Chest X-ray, AP view. Patient: 50 years old, sex M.
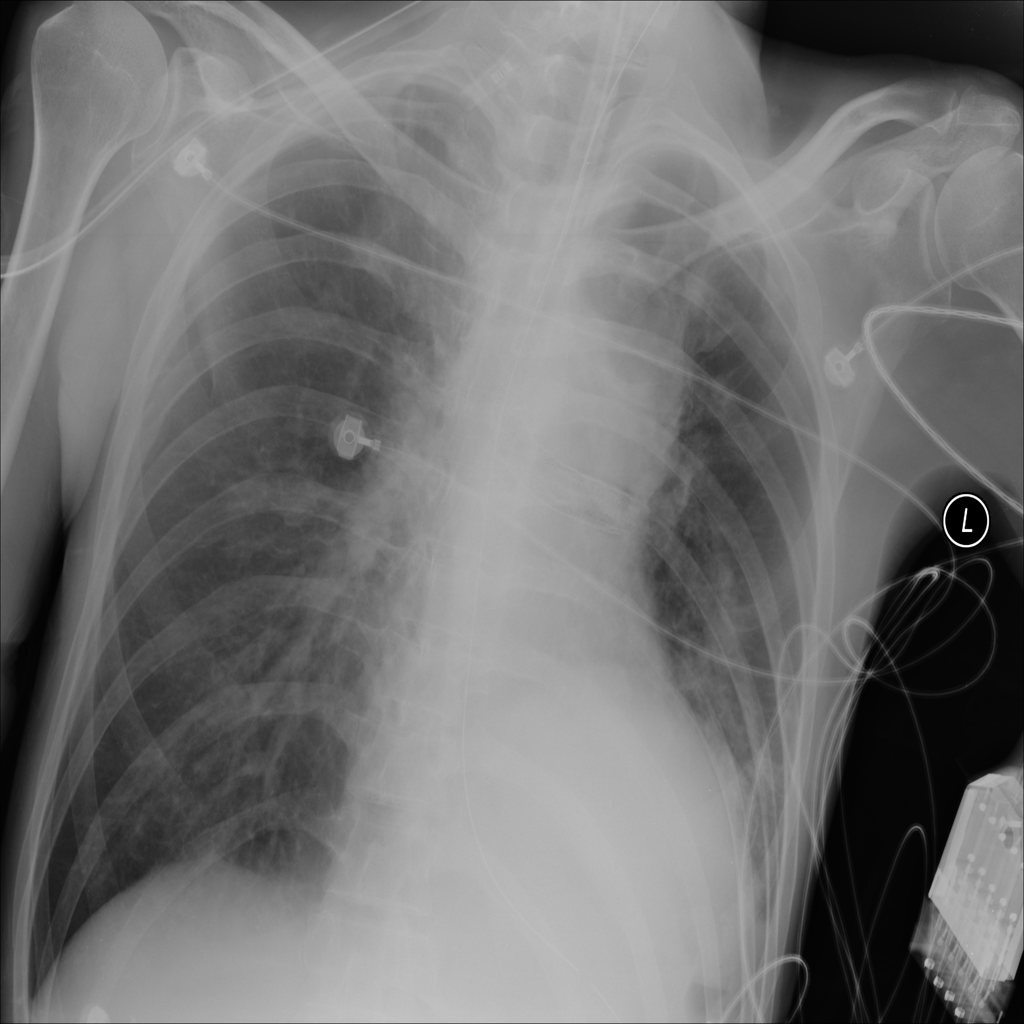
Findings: No Finding